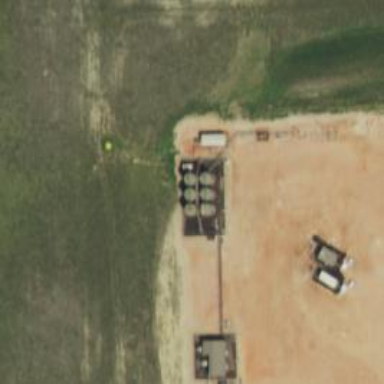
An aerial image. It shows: Storage tank with man-made structure.